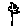
Label: flower